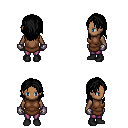
a pixel art fantasy rpg character, female body template, human, dark skin, brown tunic, magenta pants, black long hairstyle, metal gloves, black shoes, four views (front, back, left, right), 2x2 character sprite sheet, small pixel art, hard edges, no anti-aliasing